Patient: sex M, age 60
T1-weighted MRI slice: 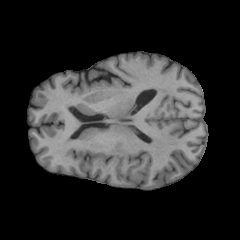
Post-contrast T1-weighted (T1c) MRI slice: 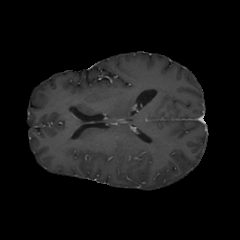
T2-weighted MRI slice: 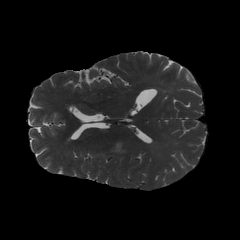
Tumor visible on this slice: yes
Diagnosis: Glioblastoma, IDH-wildtype
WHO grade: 4